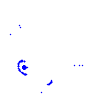
Particle: pion